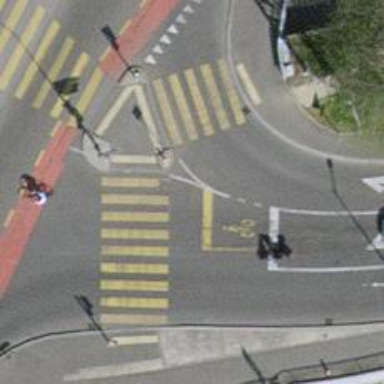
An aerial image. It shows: Crossing with traffic signals and pedestrian island.